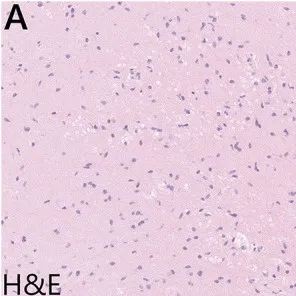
Representative microscopic features from the intraoperative biopsy sample. (A) H&E sections showed mildly hypercellular white matter with infiltrating atypical glial cells:notably, Rosenthal fibers, eosinophilic granular bodies, microvascular proliferation, and necrosis are absent.
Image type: pathology (h&e)